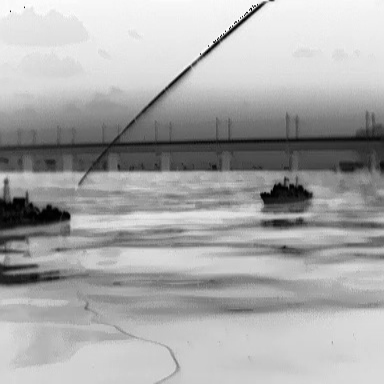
There are two warships in the infrared image.